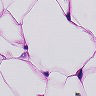
Metastatic tissue present: no